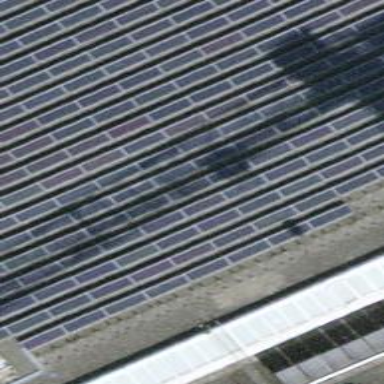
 consisting of solar photovoltaic panels."